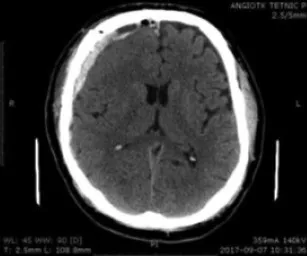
Head CT scan, September 7, 2017.
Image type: radiology (ct)